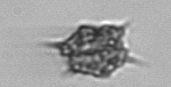
Label: Dictyocha